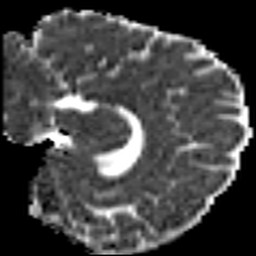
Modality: MD
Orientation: sagittal
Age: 42
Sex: female
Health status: healthy
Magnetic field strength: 3 T
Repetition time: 8.4 s
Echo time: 0.0926 s